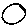
Label: circle